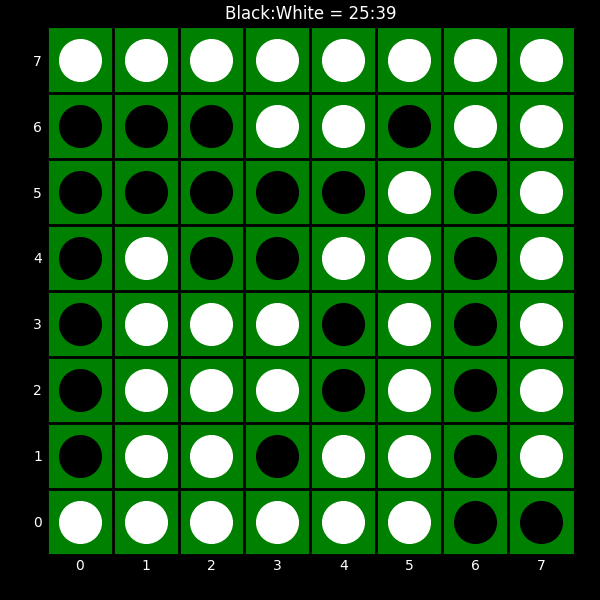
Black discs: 25
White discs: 39